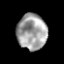
Tissue: prostate
Cell type: T cells
Senescence score: 0.2616
Nuclear area (px): 1042
Mean DAPI intensity: 161.145